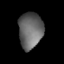
Tissue: lung
Cell type: Epithelial cells
Senescence score: 0.1942
Nuclear area (px): 857
Mean DAPI intensity: 101.851